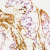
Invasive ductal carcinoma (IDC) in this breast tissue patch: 0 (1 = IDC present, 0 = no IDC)